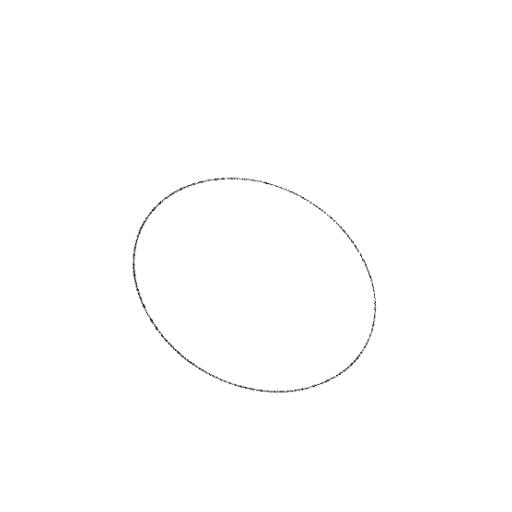
Crossing number: 0